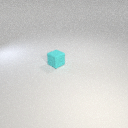
small cyan rubber cube